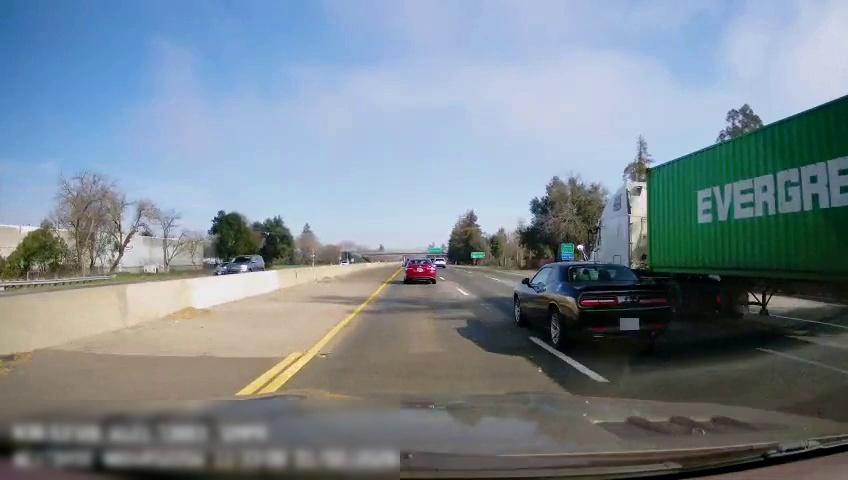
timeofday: Day
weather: Sunny
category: Drivable Space
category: Vehicles | SUV
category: Vehicles | Car
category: Vehicles | Car
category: Vehicles | Truck
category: Lanes | Current Lane
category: Lanes | Current Lane
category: Lanes | Alternate Lane
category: Lanes | Alternate Lane
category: Traffic | Signs